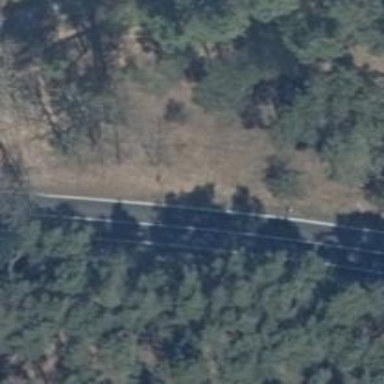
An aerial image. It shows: Asphalt road classified as tertiary.